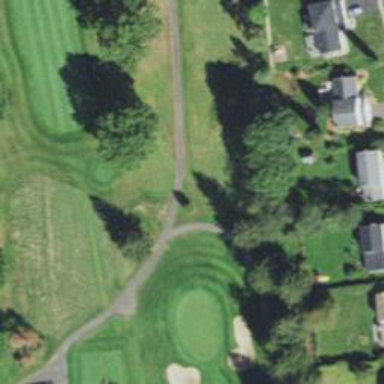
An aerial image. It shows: Service road used as golf cart path.